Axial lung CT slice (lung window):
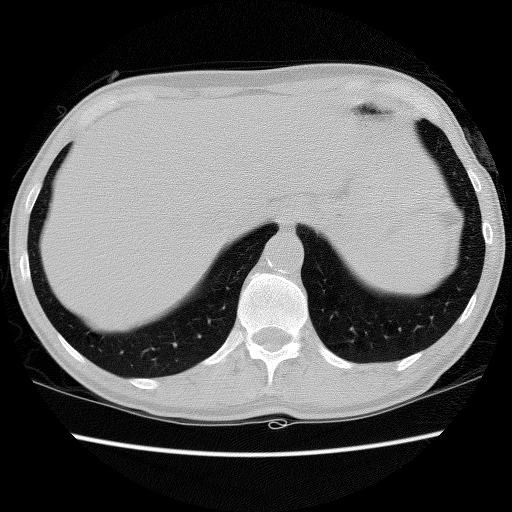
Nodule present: no